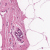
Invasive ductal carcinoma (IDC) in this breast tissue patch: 0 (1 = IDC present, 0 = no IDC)